Question: I want to have a styled text in JTextPane, here is a listener to JTextPane:
'''
private CaretListener listener = new CaretListener() {
@Override
public void caretUpdate(CaretEvent e) {
StyleConstants.setBold(sas, false);
helpTextPane.setCharacterAttributes(sas, true);
}
};
'''
the problem ist that the first letter is bold (i do not want it):
I know that the problem is with the attributes and i need resetet these attributes but how ?
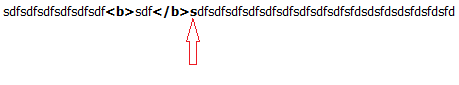
Answer: Use InputAttributes to set/reset the bold.
'''
MutableAttributeSet sas=((StyledEditorKit)yourTextPane.getEditorKit()).getInputAttributes();
'''